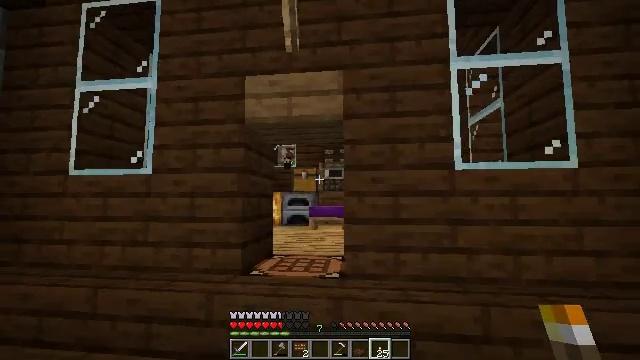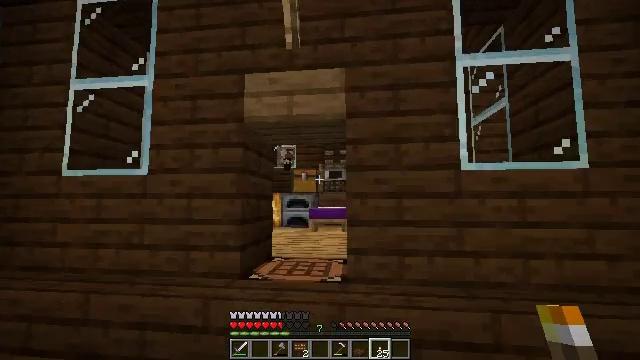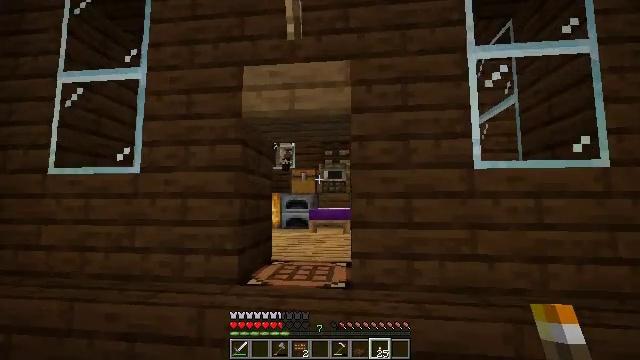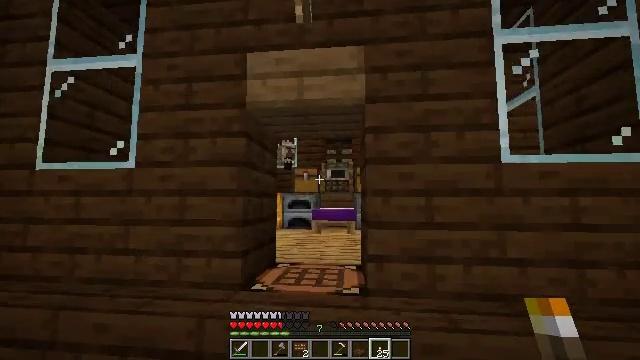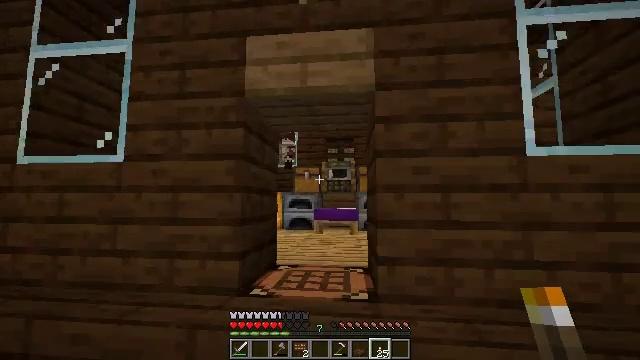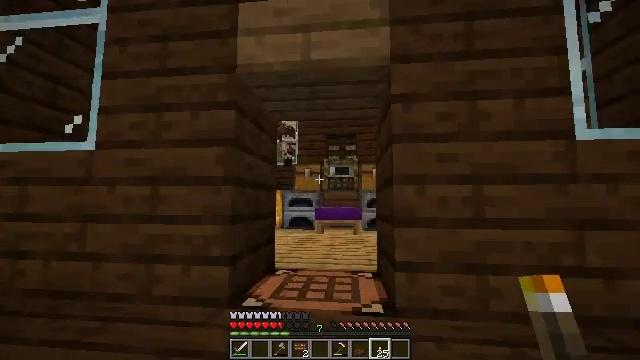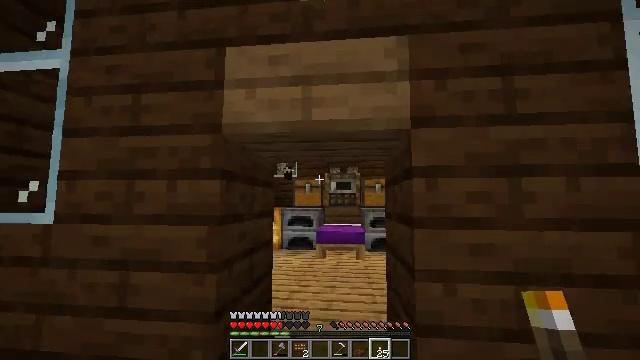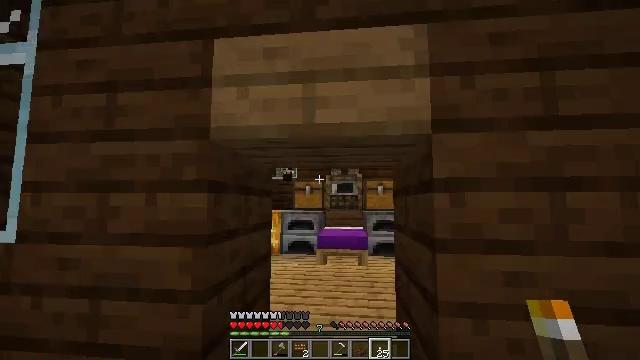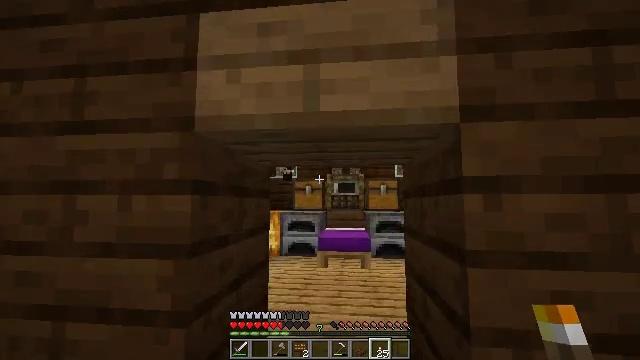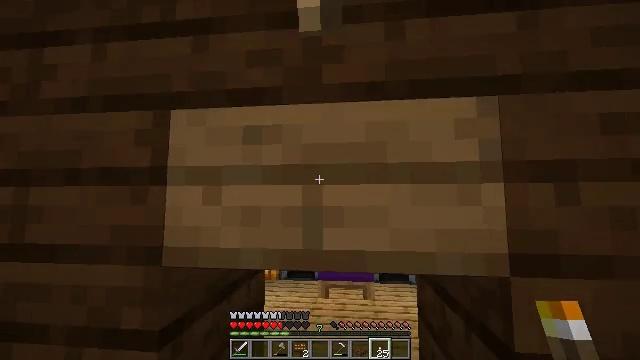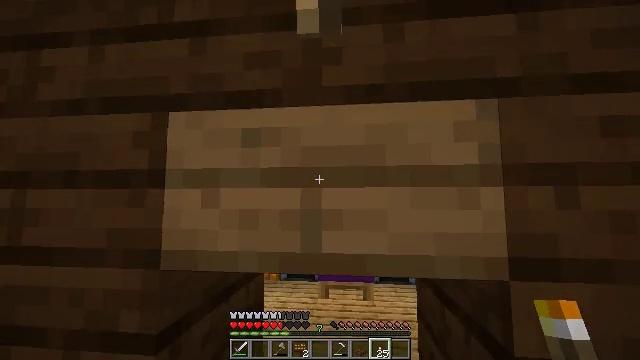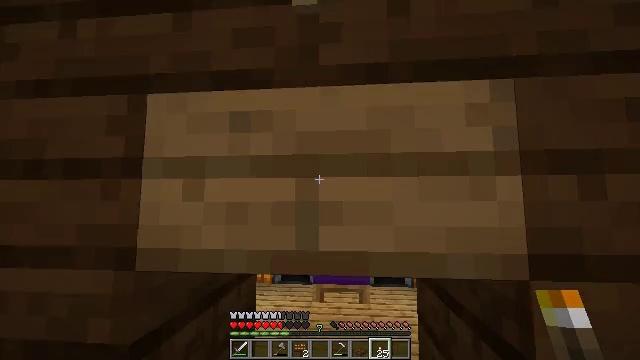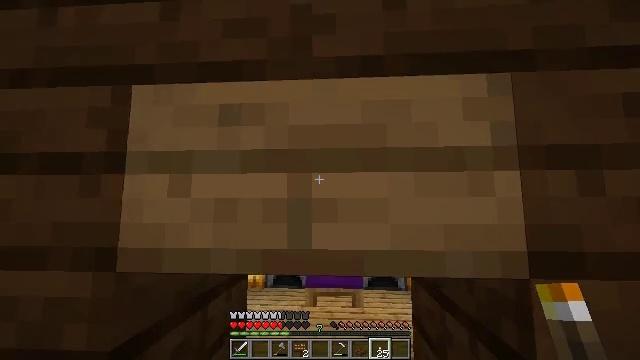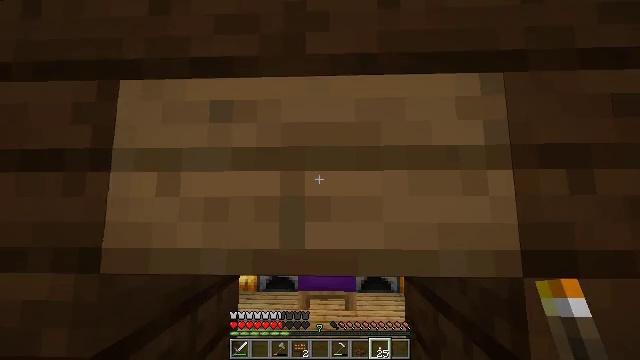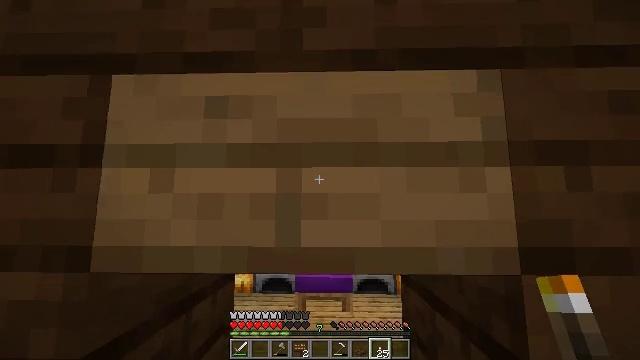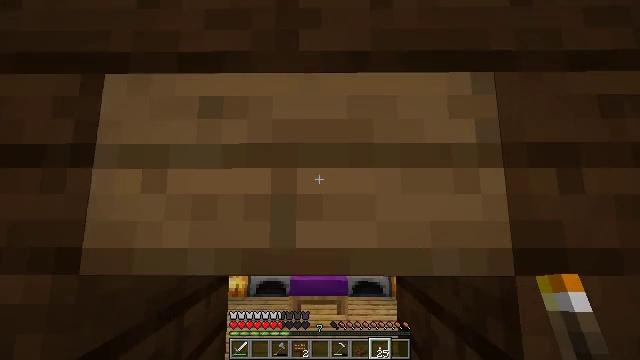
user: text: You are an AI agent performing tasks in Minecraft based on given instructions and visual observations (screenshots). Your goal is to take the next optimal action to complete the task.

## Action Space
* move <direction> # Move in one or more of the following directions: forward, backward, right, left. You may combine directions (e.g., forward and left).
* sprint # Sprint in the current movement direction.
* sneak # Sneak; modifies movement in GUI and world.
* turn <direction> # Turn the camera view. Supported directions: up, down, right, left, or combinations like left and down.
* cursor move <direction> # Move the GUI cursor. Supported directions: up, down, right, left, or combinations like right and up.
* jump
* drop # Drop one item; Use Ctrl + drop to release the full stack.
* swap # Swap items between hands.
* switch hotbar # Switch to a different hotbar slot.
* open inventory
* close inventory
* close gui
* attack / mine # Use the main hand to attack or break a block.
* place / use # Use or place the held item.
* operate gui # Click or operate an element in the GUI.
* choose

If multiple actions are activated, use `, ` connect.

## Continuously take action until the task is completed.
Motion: motion action
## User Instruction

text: Attack the spruce slab to remove it.
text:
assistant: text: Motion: move forward and move left
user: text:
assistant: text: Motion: move forward and move left
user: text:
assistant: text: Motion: move forward
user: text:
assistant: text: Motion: move forward
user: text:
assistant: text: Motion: move forward
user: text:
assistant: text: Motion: move forward
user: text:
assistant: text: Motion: move forward
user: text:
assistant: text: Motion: move forward
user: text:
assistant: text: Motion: no_op
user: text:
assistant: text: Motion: no_op
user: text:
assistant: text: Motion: turn right
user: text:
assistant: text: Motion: turn right
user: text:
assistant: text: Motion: turn right
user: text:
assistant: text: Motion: no_op
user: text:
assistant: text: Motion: turn right
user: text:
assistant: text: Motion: no_op
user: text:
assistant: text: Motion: no_op
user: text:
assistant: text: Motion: no_op
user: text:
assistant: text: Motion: no_op
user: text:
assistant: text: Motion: turn down
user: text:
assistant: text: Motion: turn down
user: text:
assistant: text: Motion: no_op
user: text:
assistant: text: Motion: no_op
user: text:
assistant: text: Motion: no_op
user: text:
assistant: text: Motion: no_op
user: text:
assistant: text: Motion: no_op
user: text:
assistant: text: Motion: no_op
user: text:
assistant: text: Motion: no_op
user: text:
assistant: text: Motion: no_op
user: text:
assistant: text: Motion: no_op